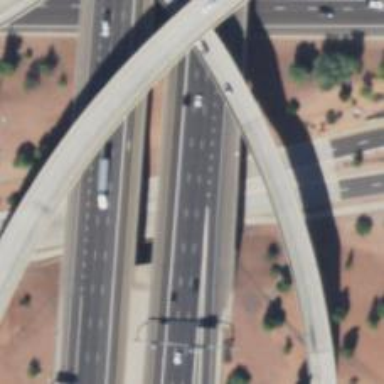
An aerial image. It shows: Motorway bridge with asphalt surface.